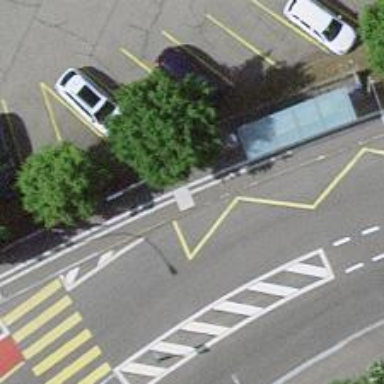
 serving as platform for public transportation."